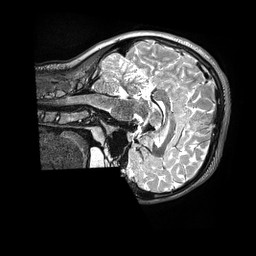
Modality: T2w
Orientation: sagittal
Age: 16
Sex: female
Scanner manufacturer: siemens
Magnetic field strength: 3 T
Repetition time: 3.2 s
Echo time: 0.564 s